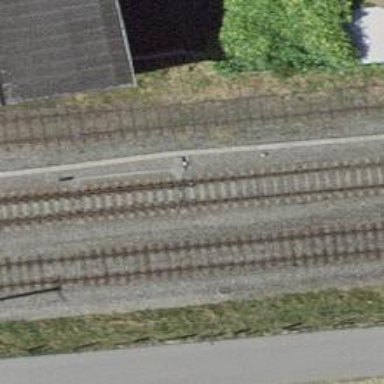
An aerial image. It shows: Railway switch.